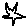
Label: star